【题型】解答题　【知识点】解析几何　【难度】medium
已知两定点 \( A(-\sqrt{2},0) \)，\( B(\sqrt{2},0) \)，动点 \( P \) 满足到 \( A \) 与 \( B \) 的连线斜率乘积为 1。
(1) 求 \( P \) 的轨迹方程；
(2) 过点 \( F(2,0) \) 的直线 \( l \) 交 \( P \) 的轨迹于 \( A \)、\( B \)，
\quad (i) 若 \( A \)、\( B \) 在 \( y \) 轴的右侧，且 \( \triangle OAB \) 的面积为 \( 2\sqrt{2} \)，求 \( l \) 的方程；
\quad (ii) 是否存在 \( x \) 轴上的定点 \( M \)，使得 \( \overrightarrow{MA} \cdot \overrightarrow{MB} \) 为定值？若存在，求出点 \( M \) 的坐标；若不存在，请说明理由。
【解答】
【解】(1) 设 \( P(x,y) \)，\( k_{AP} = \frac{y}{x_1 - (-\sqrt{2})} \)，\( k_{BP} = \frac{y}{x_2 - \sqrt{2}} \)，

由 \( k_{AP} \cdot k_{BP} = 1 \)，化简得 \( x^2 - y^2 = 2 \)（\( x \neq \pm\sqrt{2} \)）。

(2)

设直线 \( l \): \( x = ty + 2 \)，代入 \( x^2 - y^2 = 2 \) 得：\( (ty + 2)^2 - y^2 = 2 \)，

整理得：\( (t^2 - 1)y^2 + 4ty + 2 = 0 \)

设 \( A(x_1,y_1) \)，\( B(x_2,y_2) \)，

因为 \( A \)，\( B \) 均在双曲线的右支上，所以 \( t^2 - 1 \neq 0 \)，且 \( y_1y_2 = \frac{2}{t^2 - 1} < 0 \)，

所以 \( t^2 < 1 \)，\( y_1 + y_2 = -\frac{4t}{t^2 - 1} \)。

(i) 所以 \( (y_1 - y_2)^2 = (y_1 + y_2)^2 - 4y_1y_2 = \frac{16t^2}{(t^2 - 1)^2} - \frac{4 \times 2}{t^2 - 1} = \frac{16t^2 - 8(t^2 - 1)}{(t^2 - 1)^2} = \frac{8(t^2 + 1)}{(t^2 - 1)^2} \)，

\( S_{\triangle OAB} = \frac{1}{2}|OF||y_1 - y_2| = \frac{1}{2} \times 2 \times \sqrt{\frac{8(t^2 + 1)}{(t^2 - 1)^2}} = 2\sqrt{2} \)，可得 \( t = 0 \)，

\( \therefore \) 直线 \( l \) 的方程为：\( x = 2 \)。

(ii) 假设存在 \( x \) 轴上的定点 \( M(m,0) \)，使得 \( \overrightarrow{MA} \cdot \overrightarrow{MB} \) 为定值。

因为 \( \overrightarrow{MA} = (x_1 - m,y_1) \)，\( \overrightarrow{MB} = (x_2 - m,y_2) \)，

所以 \( \overrightarrow{MA} \cdot \overrightarrow{MB} = (x_1 - m,y_1) \cdot (x_2 - m,y_2) = (x_1 - m)(x_2 - m) + y_1y_2 \)

\( = (ty_1 + 2 - m)(ty_2 + 2 - m) + y_1y_2 = (t^2 + 1)y_1y_2 + (2 - m)t(y_1 + y_2) + (2 - m)^2 \)

\( = \frac{2(t^2 + 1)}{t^2 - 1} - \frac{4t^2(2 - m)}{t^2 - 1} + (2 - m)^2 = \frac{(4m - 6)t^2 + 2}{t^2 - 1} + (2 - m)^2 \)。

因为 \( \overrightarrow{MA} \cdot \overrightarrow{MB} \) 为常数，所以 \( 4m - 6 = -2 \)，

此时 \( \overrightarrow{MA} \cdot \overrightarrow{MB} = -2 + 1 = -1 \)。

所以存在点 \( M(1,0) \)，使得 \( \overrightarrow{MA} \cdot \overrightarrow{MB} \) 为定值。
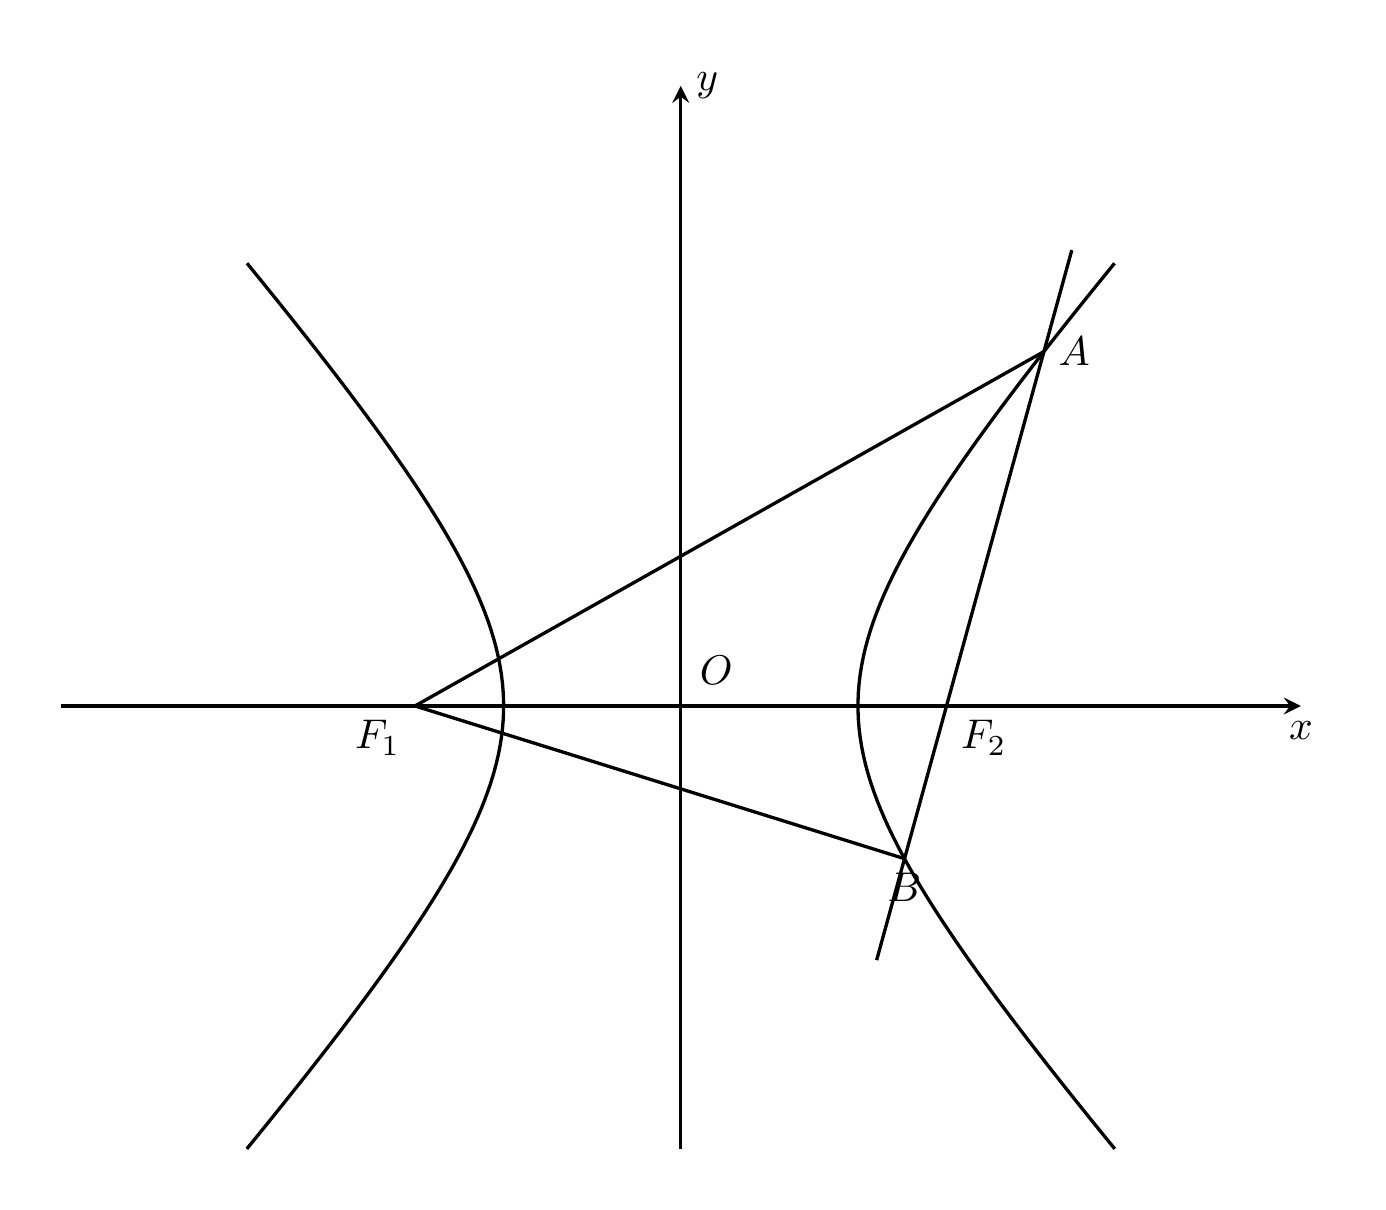